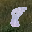
Label: 8